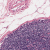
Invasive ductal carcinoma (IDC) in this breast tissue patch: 0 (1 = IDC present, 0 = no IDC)